Interaction volume radius: 10 \u00c5
Interaction volume height: 30 \u00c5
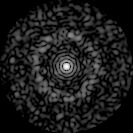
Disorder parameter: 0.8446